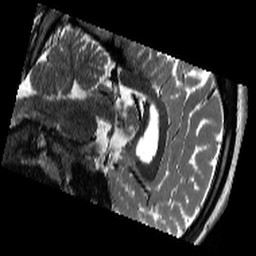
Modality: T2w
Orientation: sagittal